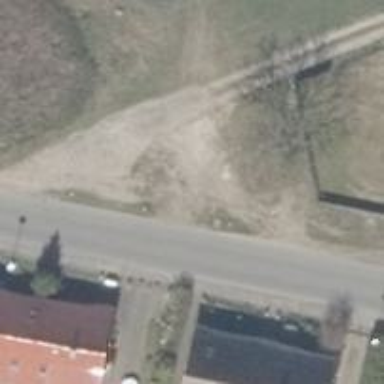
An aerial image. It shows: Asphalt road in residential area.